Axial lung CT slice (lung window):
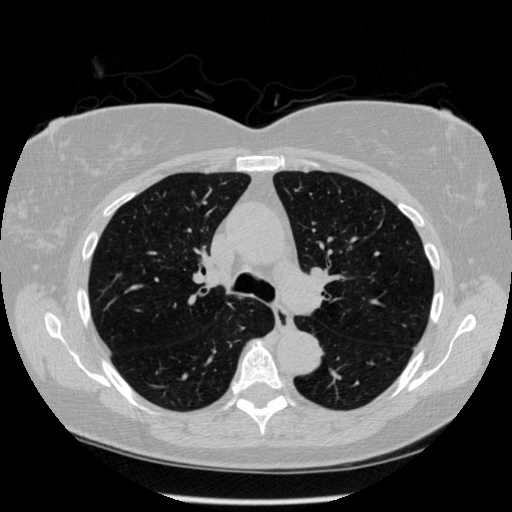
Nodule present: no